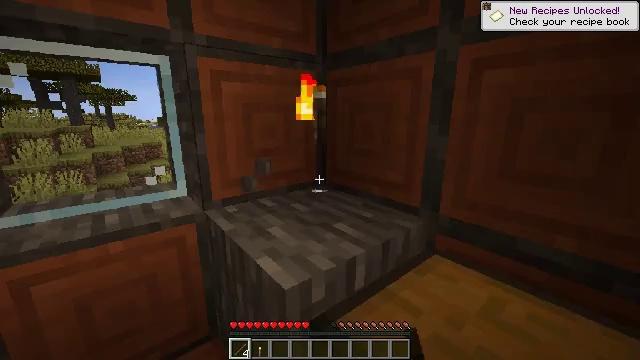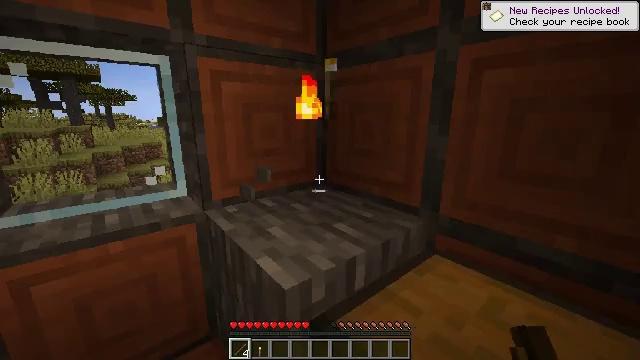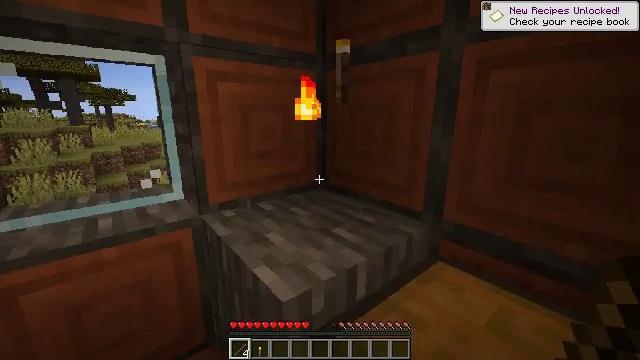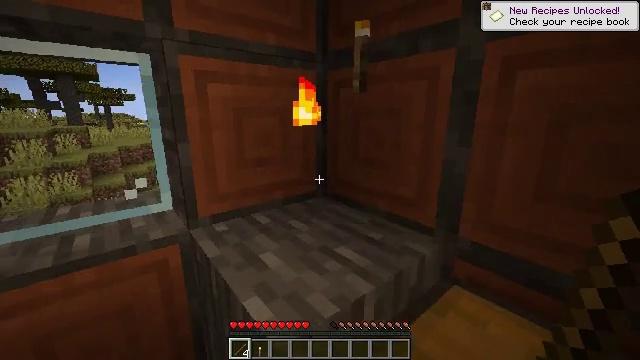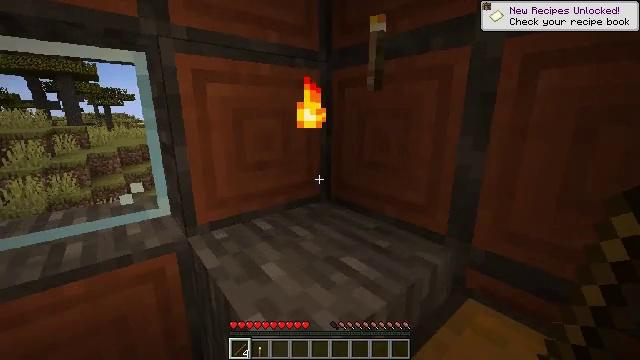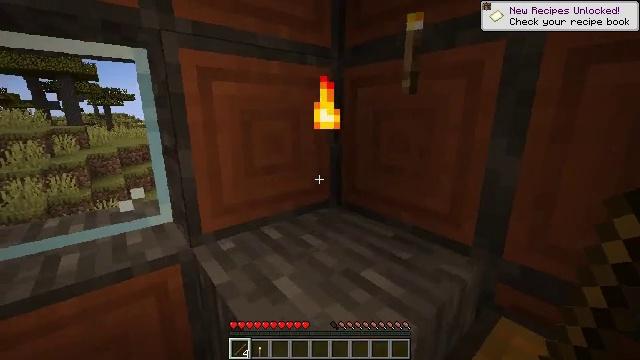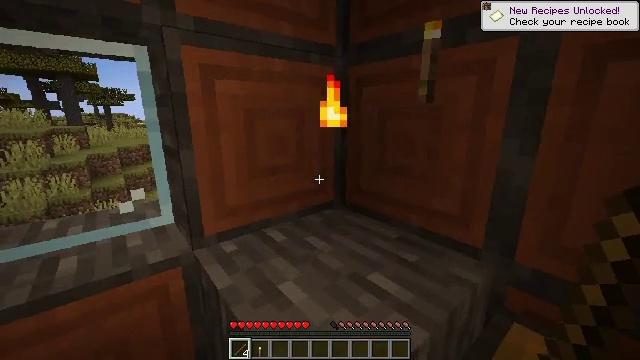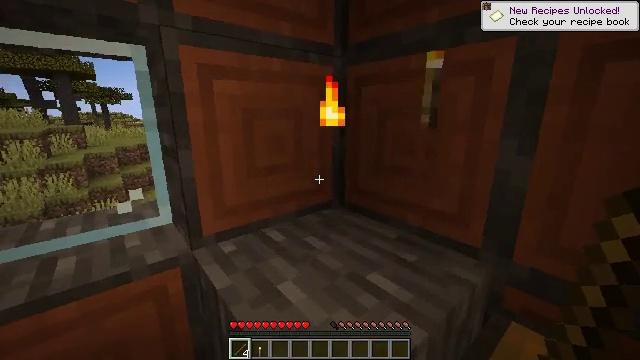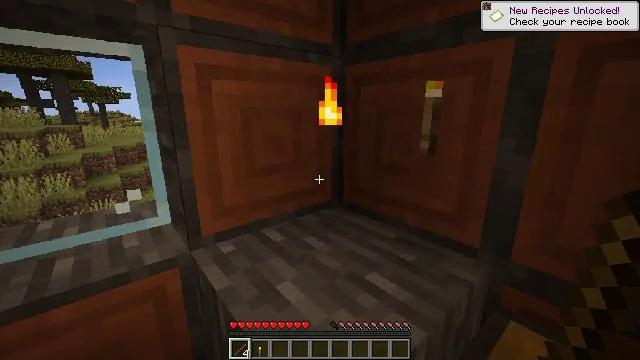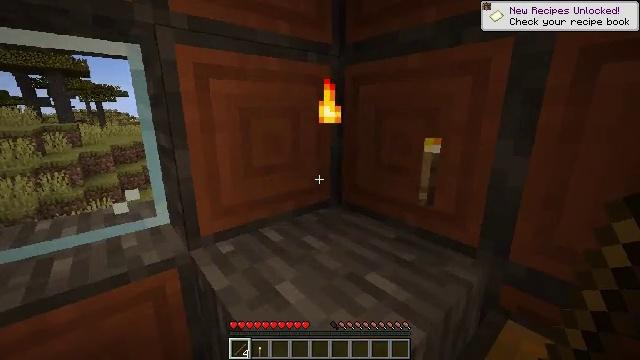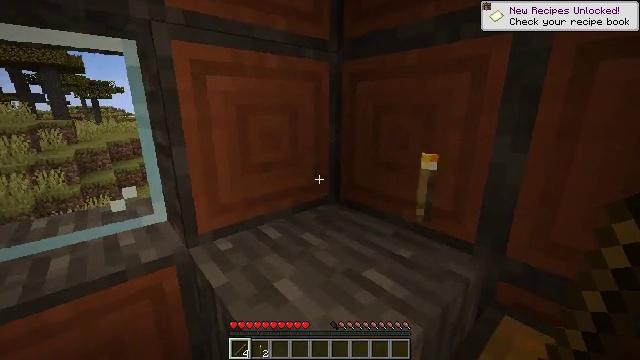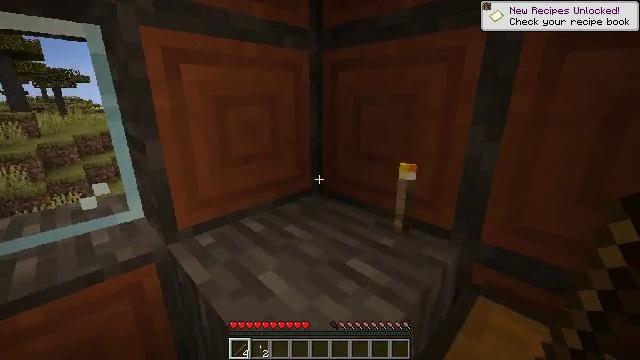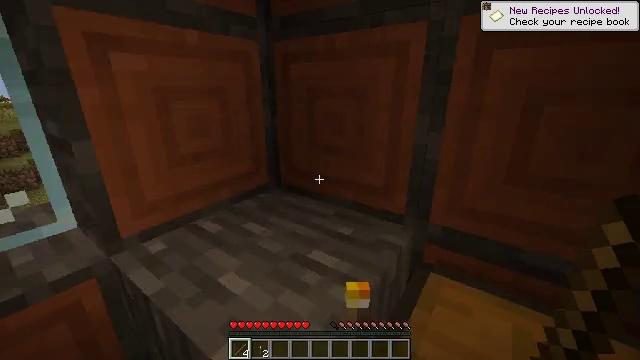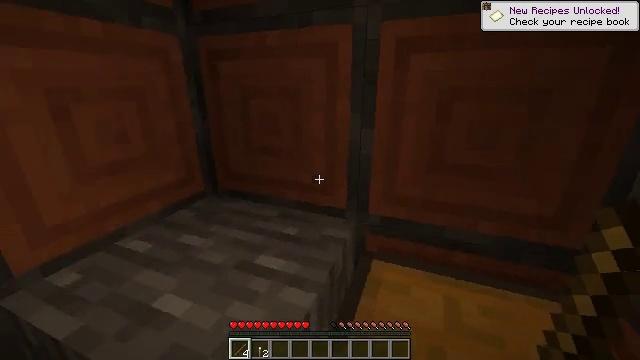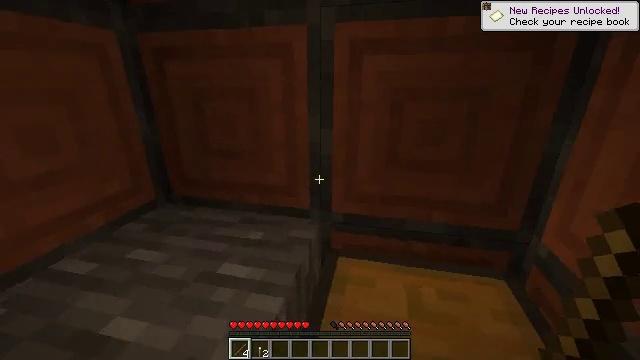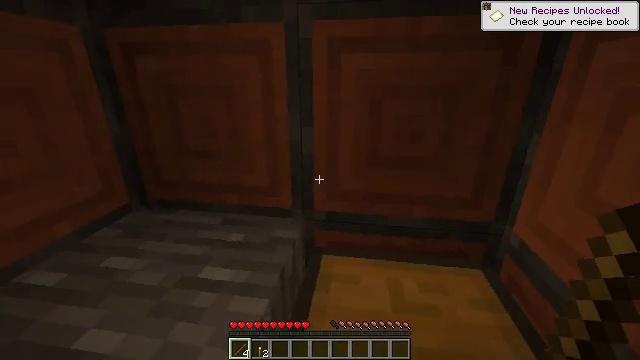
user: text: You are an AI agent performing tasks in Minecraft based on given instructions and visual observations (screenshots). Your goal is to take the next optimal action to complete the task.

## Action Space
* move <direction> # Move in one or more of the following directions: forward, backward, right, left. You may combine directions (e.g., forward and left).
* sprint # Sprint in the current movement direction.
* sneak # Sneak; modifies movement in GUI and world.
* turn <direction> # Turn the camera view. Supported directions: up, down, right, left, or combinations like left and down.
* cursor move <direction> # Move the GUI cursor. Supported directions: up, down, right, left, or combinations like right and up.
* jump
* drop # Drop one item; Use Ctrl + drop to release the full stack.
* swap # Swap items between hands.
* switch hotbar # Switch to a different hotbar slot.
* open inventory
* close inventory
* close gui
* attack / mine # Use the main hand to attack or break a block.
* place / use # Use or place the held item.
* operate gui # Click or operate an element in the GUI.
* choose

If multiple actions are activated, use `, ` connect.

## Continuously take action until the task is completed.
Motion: motion action
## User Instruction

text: Remove the brown wall banner for reuse.
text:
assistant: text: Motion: no_op
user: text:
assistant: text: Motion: move forward
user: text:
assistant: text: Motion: move forward
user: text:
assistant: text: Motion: move forward
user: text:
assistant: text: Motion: move forward
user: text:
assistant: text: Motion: move forward
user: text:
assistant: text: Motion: move forward
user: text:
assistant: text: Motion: move forward
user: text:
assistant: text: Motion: move forward
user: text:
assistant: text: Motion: move forward
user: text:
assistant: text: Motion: move forward, turn right and down
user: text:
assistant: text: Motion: move forward, turn right and down
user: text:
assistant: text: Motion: move forward, turn right
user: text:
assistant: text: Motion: move forward, turn right
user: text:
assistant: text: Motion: move forward, turn right
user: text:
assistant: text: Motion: move forward, turn right
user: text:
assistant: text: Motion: move forward
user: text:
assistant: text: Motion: move forward
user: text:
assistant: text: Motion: move forward, turn down
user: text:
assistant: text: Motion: move forward, turn right and down
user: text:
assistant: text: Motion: move forward, turn right and down
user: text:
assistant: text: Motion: move forward, turn right and down
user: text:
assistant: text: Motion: move forward, turn right
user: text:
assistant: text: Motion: move forward, turn right and up
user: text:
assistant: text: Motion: move forward, turn right
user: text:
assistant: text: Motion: move forward, turn right and up
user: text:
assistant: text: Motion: move forward, turn right and up
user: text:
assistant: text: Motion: move forward, turn right and up
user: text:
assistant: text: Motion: move forward, turn right
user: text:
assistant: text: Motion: move forward